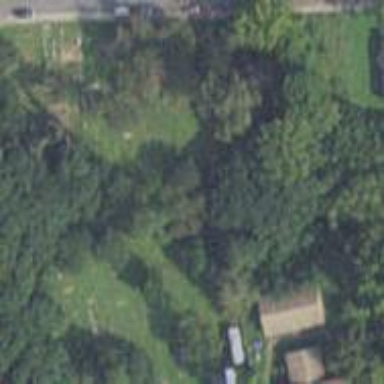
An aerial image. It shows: Grave yard.